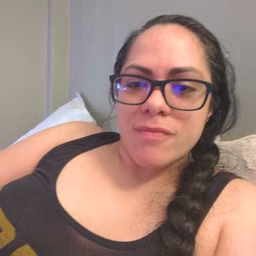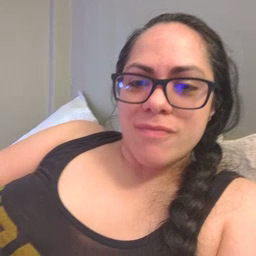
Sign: hen